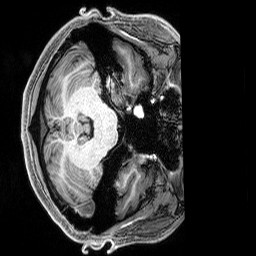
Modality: T1w
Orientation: axial
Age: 24
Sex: male
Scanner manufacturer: siemens
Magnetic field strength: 3 T
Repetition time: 2.8 s
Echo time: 0.00212 s